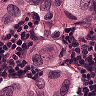
Metastatic tissue present: yes